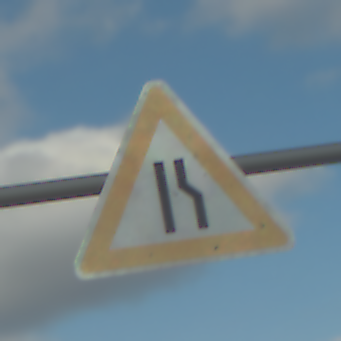
Verkehrszeichen: EinseitigVerengteFahrbahnRechts
Umgebung: Outdoor, RoadRail
Tageszeit: MorningAfternoon
Wetter: PartlyCloudy
Licht: Natural
Jahreszeit: NotSpecified
Kontrast: HighContrast